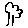
Label: tree